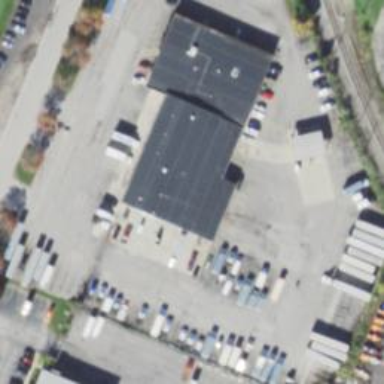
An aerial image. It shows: Building housing car rental service.